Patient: sex F, age 72
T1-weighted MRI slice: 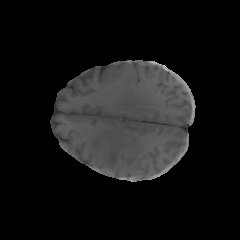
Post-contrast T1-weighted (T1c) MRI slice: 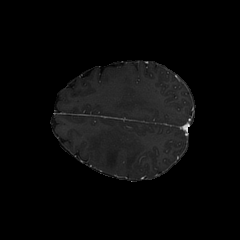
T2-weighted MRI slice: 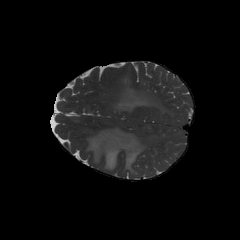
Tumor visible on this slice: yes
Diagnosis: Glioblastoma, IDH-wildtype
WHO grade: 4